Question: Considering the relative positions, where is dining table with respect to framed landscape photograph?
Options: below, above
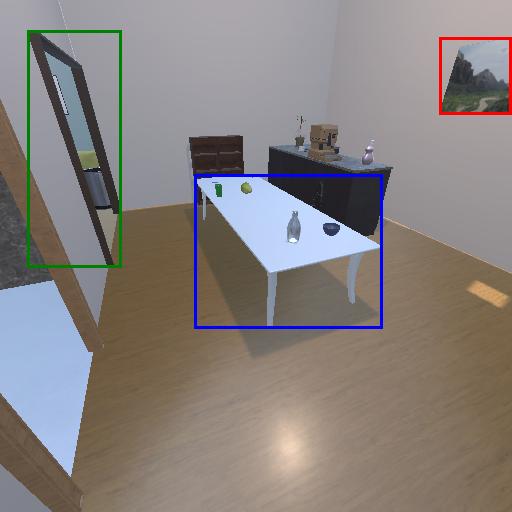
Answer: below